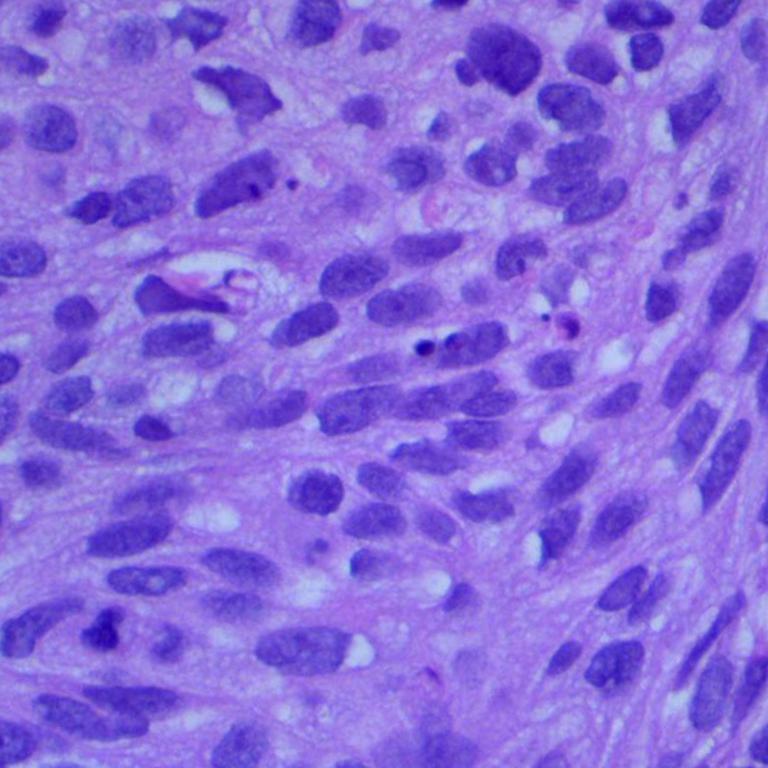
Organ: lung
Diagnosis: squamous carcinomas